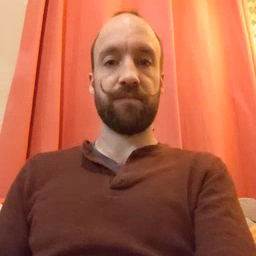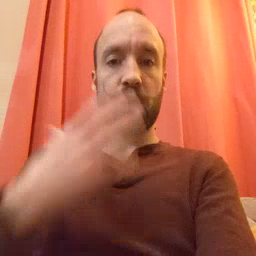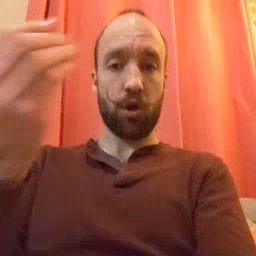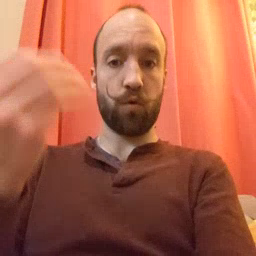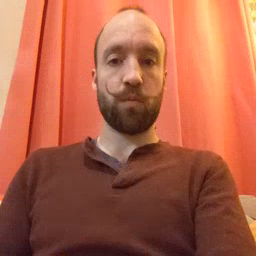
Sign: go